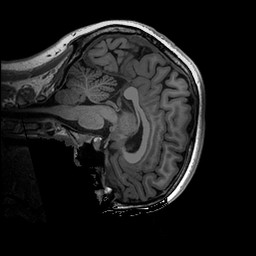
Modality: T1w
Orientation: sagittal
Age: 20
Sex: female